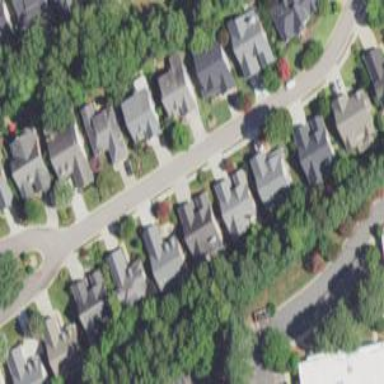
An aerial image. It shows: Residential neighbourhood.